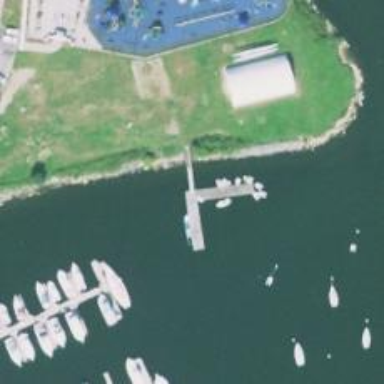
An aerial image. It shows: Man-made pier.